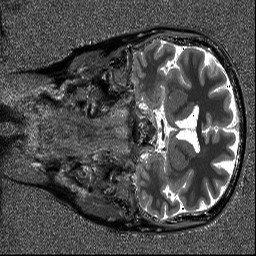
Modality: T1map
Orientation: coronal
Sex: female